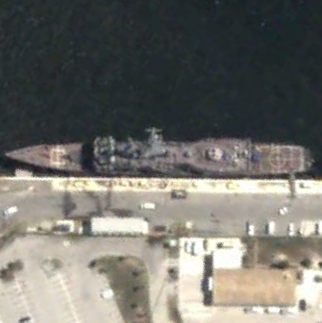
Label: cruiser